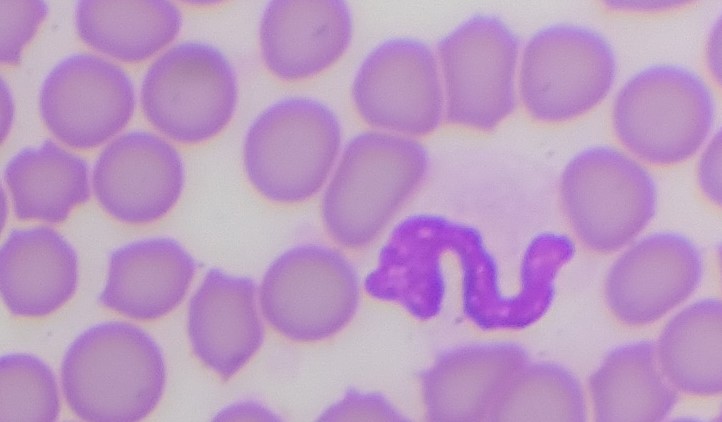
White blood cell type: Neutrophil